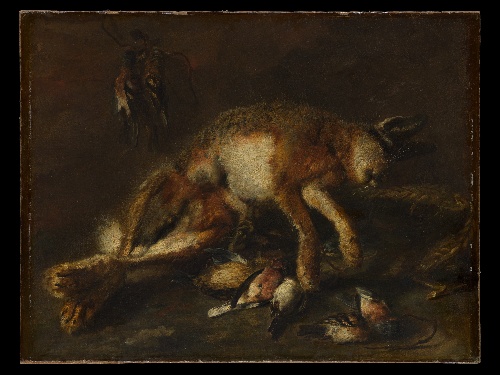
Title: A Hare and Birds
Artist: Jan Fyt
Artist bio: Flemish, 1611–1661
Object type: Painting, possibly an overdoor
Classification: Paintings
Medium: Oil on canvas
Dimensions: 23 7/8 x 31 in. (60.6 x 78.7 cm)
Department: European Paintings
Credit line: Purchase, 1871
Accession year: 1871
Repository: Metropolitan Museum of Art, New York, NY
Tags: Birds|Rabbits|Still Life